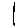
Label: line